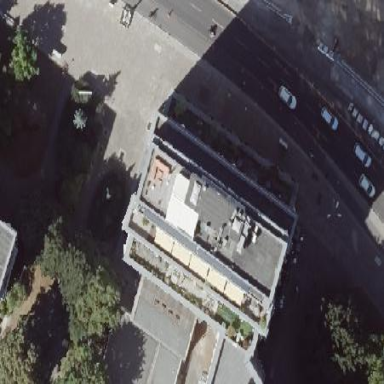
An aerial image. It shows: Building with flat grey roof.